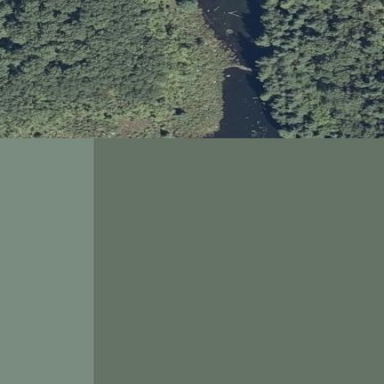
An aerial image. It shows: Serene pond surrounded by nature.